Question: Is there a setting to move both and navigation buttons outside of , and always visible?
Those buttons used to be located outside; somehow new release has changed the layout.

I found an old question <URL>. I would like to find out this is the only option I have before implementing it.
Thanks!
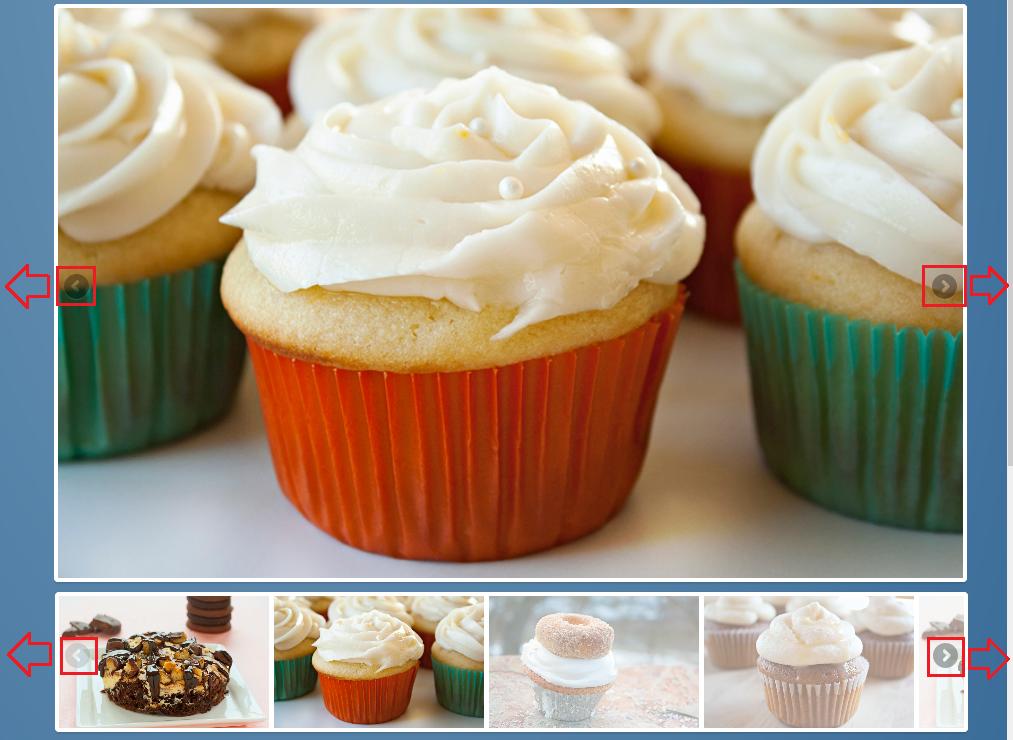
Answer: Here is the solution I found. It works for FlexSlider v2.1.
It basically moved the navigation buttons outside of the slider image.
'''
.flex-direction-nav .flex-next { right: 0 !important; margin-right: -30px;
opacity: 1 !important; }
.flex-direction-nav .flex-prev { left: 0 !important; opacity: 1 !important;
margin-left: -30px; }
.flexslider { width: 90%; margin: 0 auto; }
'''